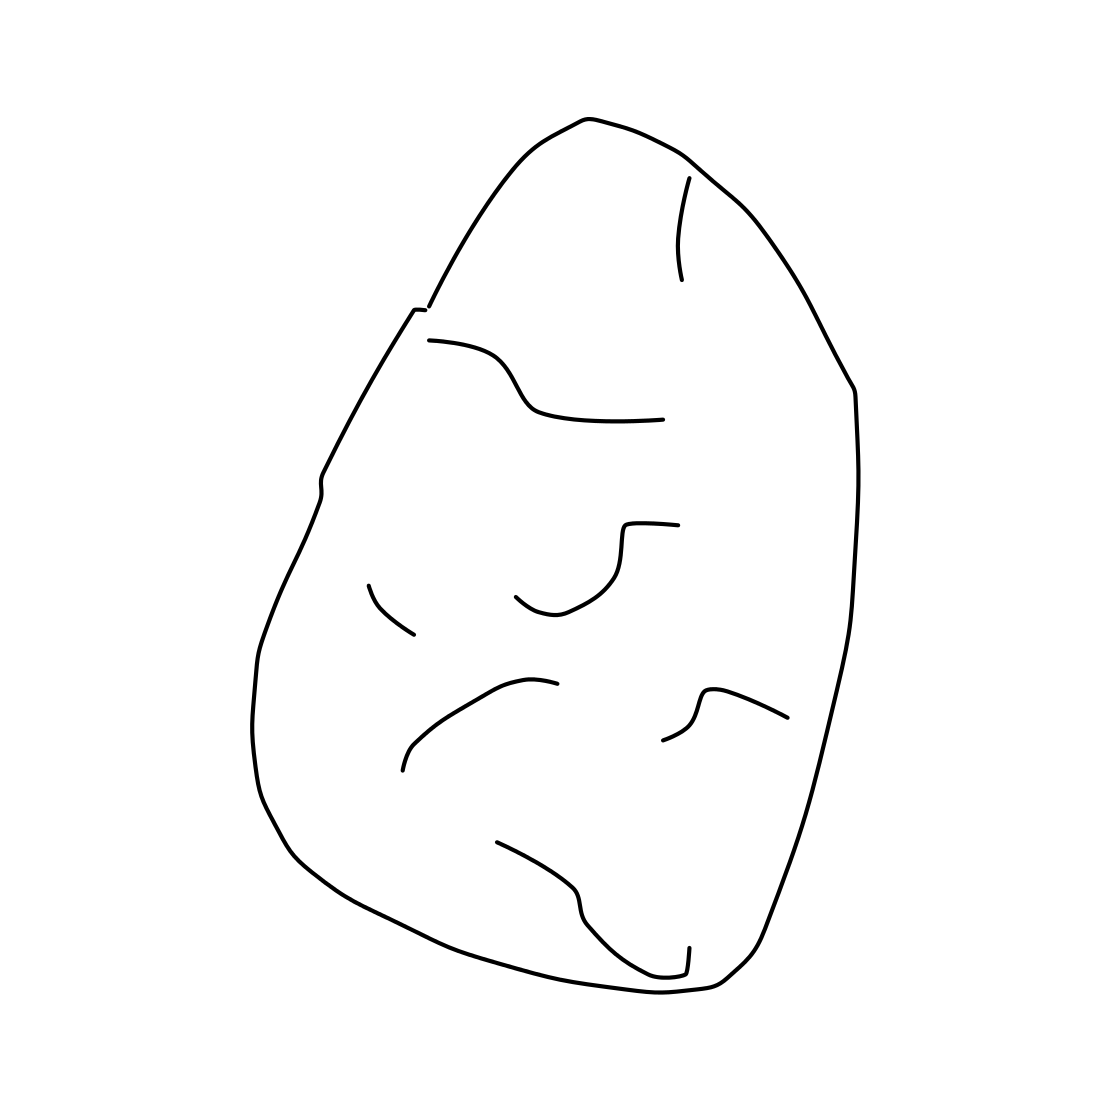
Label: brain